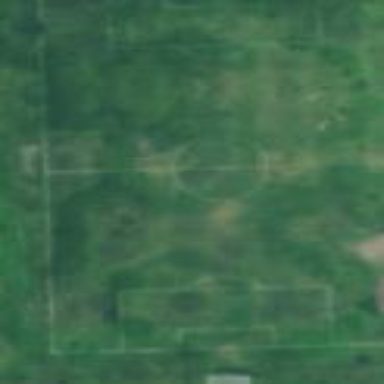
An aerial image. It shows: Soccer pitch for leisure land activities.